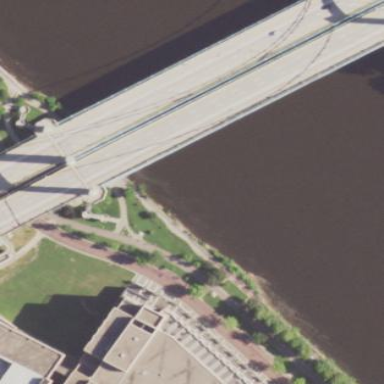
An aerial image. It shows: Suspension bridge built as man-made structure.